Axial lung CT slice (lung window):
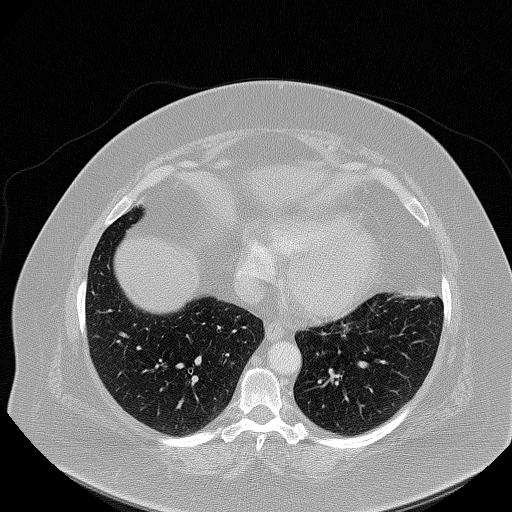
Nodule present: no